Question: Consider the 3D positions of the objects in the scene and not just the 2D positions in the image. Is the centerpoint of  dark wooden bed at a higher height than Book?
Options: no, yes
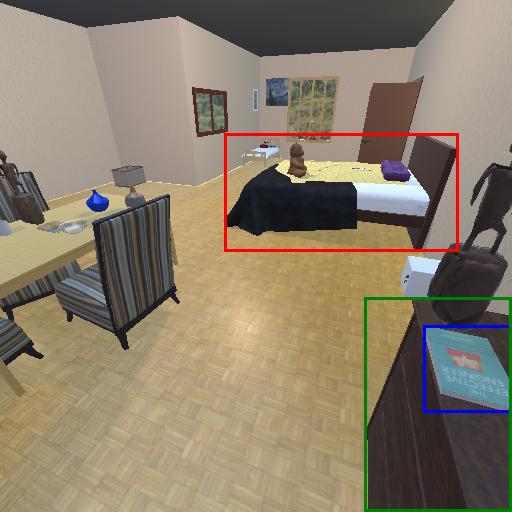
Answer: no